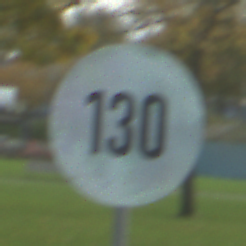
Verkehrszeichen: Geschwindigkeit130
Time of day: MorningAfternoon
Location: Outdoor (Urban)
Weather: PartlyCloudy
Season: NotSpecified
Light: Natural